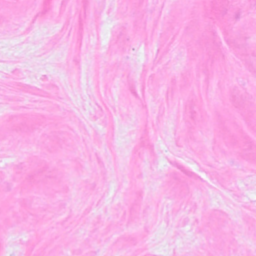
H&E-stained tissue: Breast